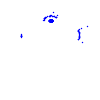
Particle: electron